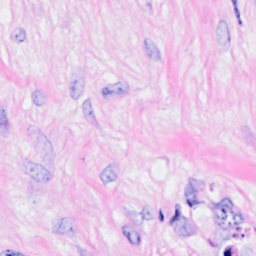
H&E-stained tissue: Breast